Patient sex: F
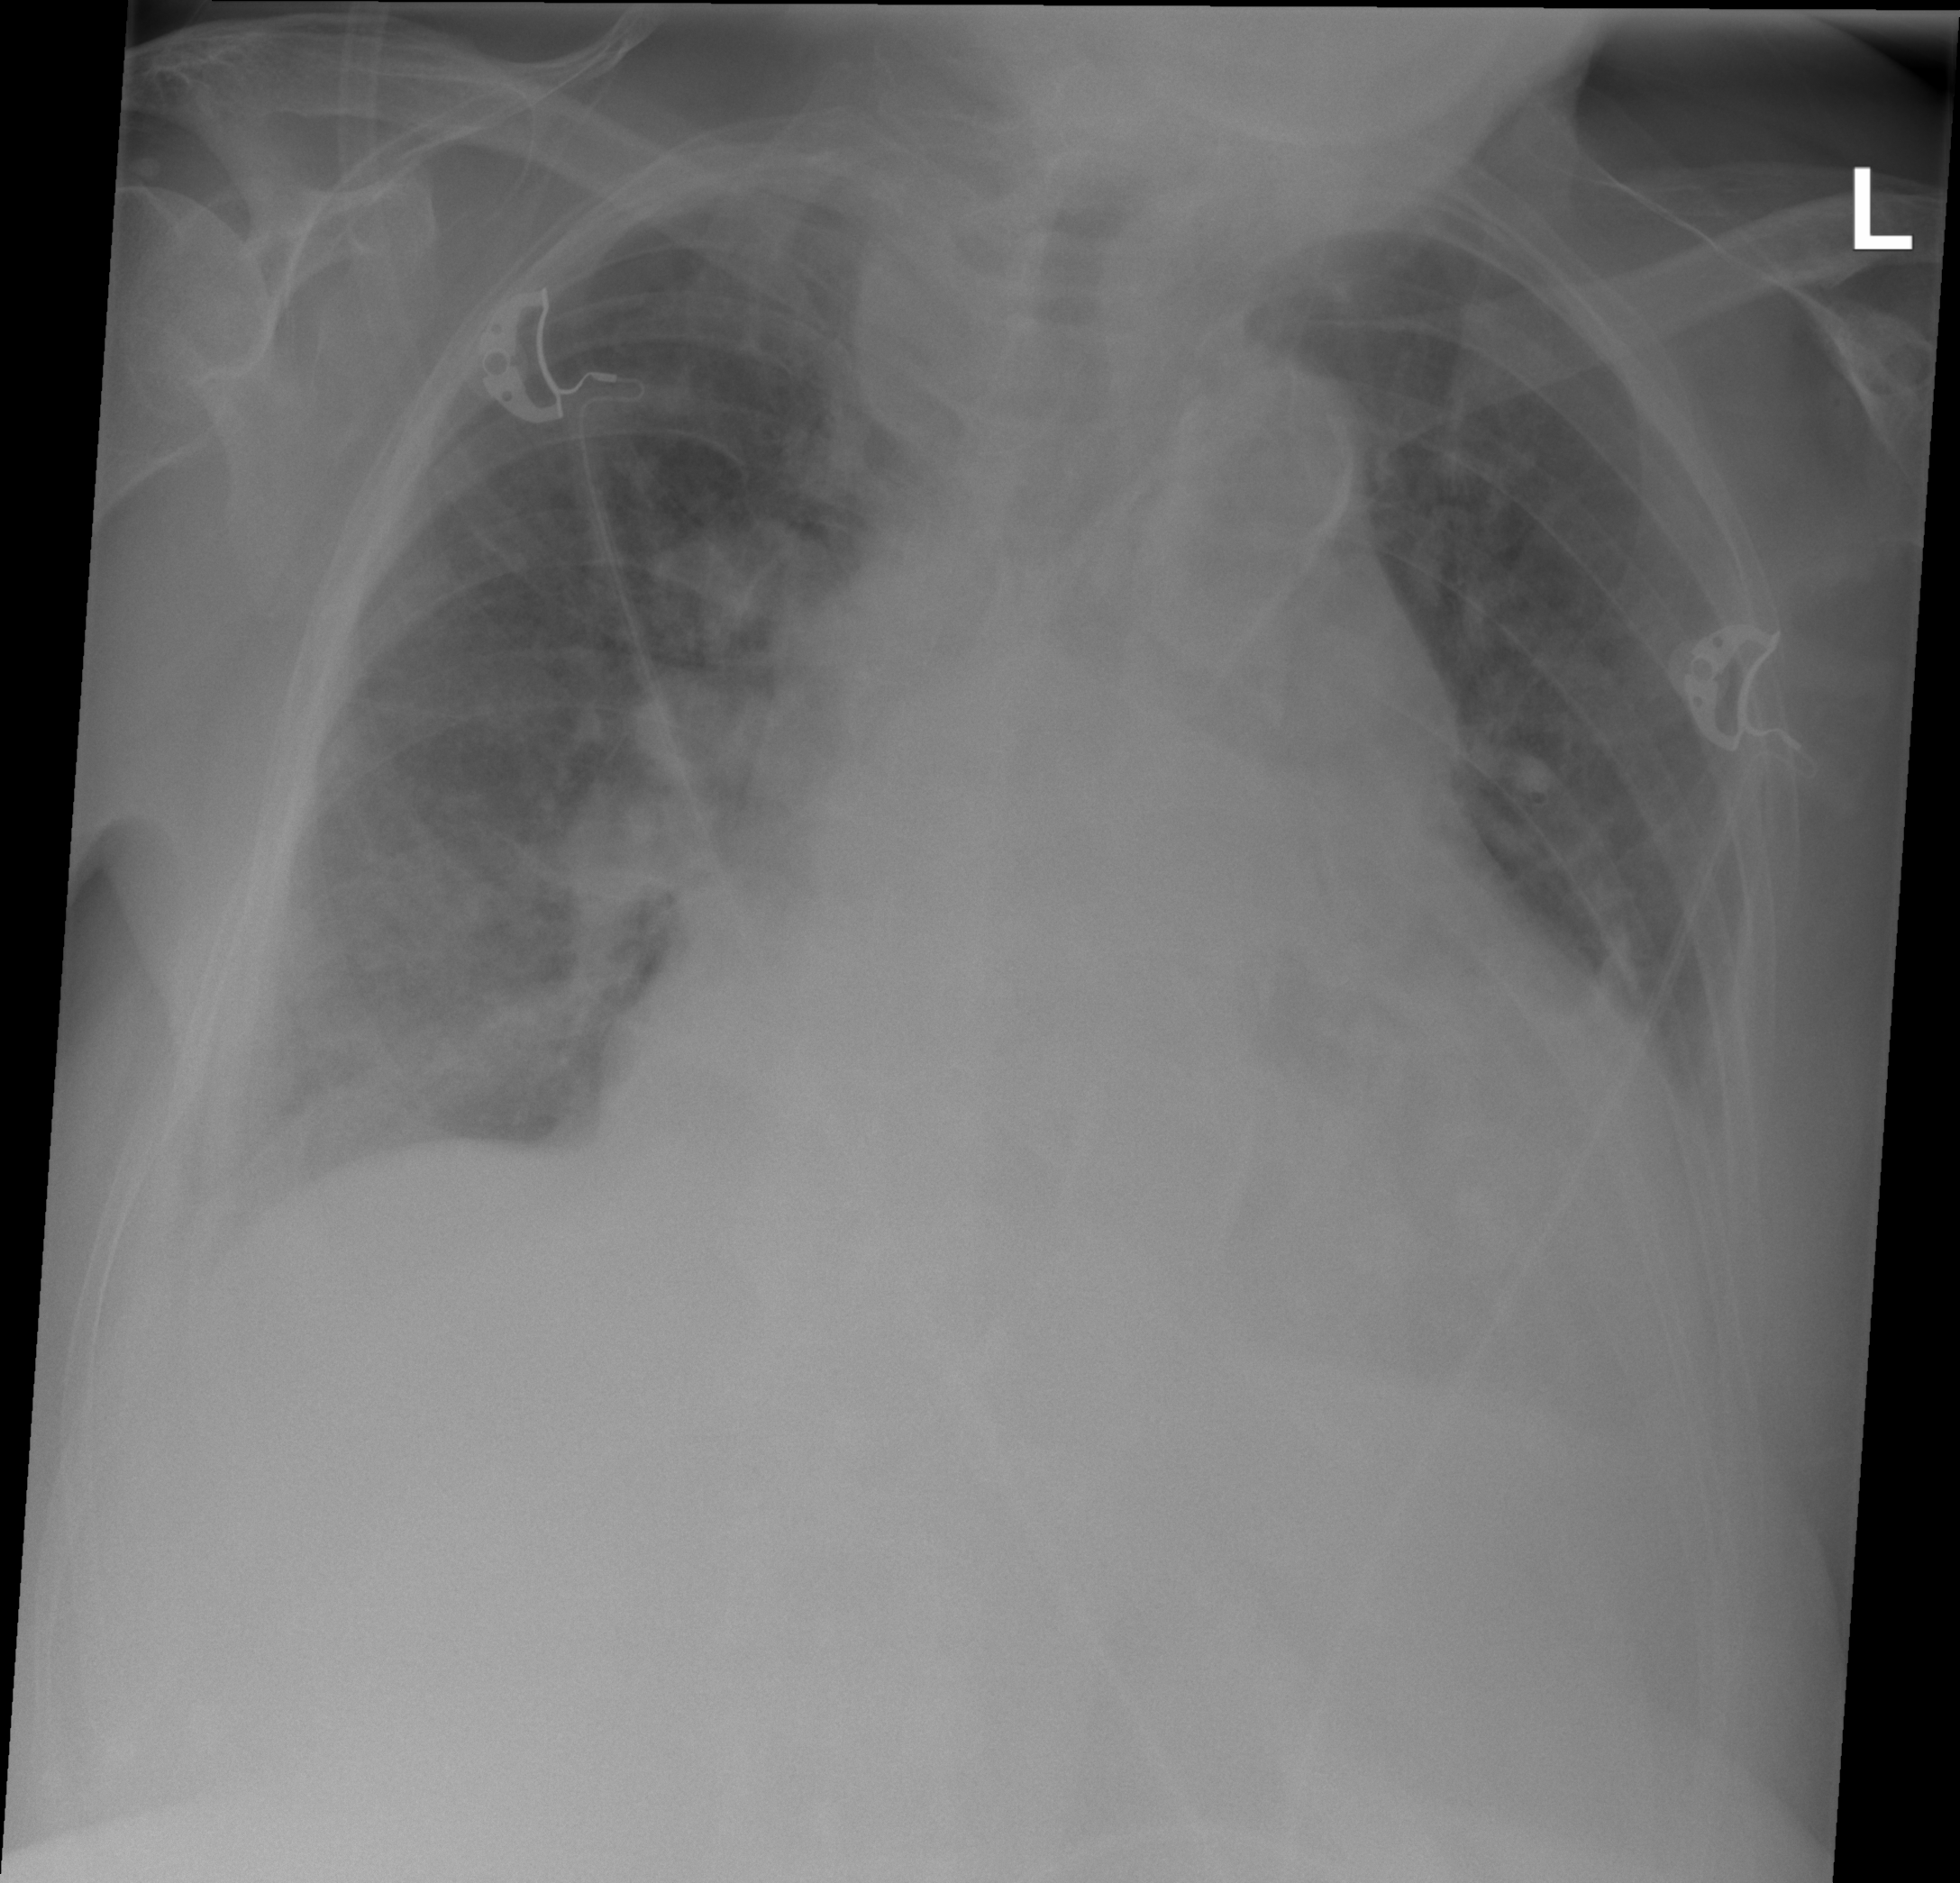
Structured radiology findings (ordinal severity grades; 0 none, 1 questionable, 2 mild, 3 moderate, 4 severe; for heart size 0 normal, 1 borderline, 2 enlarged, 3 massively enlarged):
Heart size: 3
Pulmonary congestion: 2
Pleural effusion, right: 2
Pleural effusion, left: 2
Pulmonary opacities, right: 1
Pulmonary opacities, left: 0
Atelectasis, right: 0
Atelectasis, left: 0